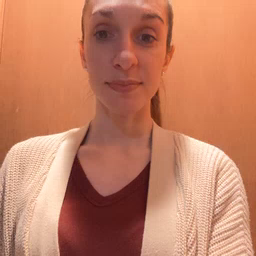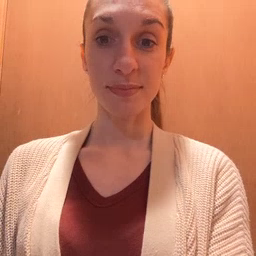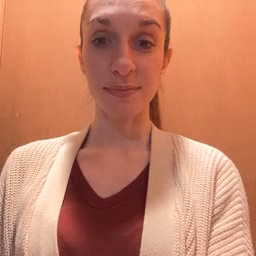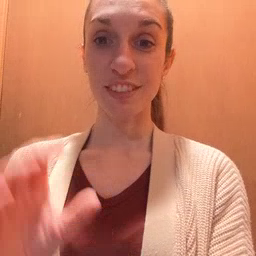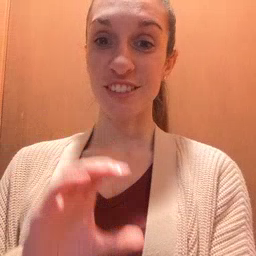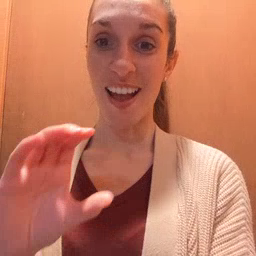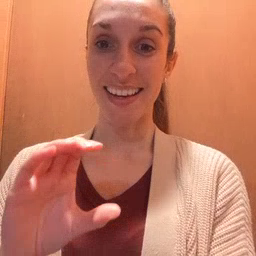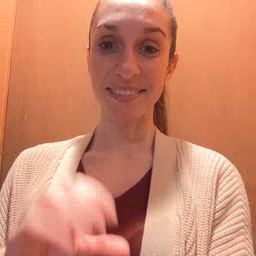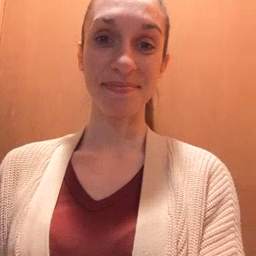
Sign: chocolate